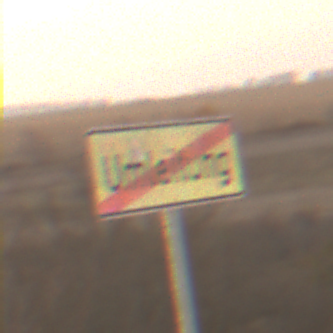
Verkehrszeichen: EndeDerUmleitungsankuendigung
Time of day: SunriseSunset
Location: Outdoor (Nature)
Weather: PartlyCloudy
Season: NotSpecified
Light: Natural